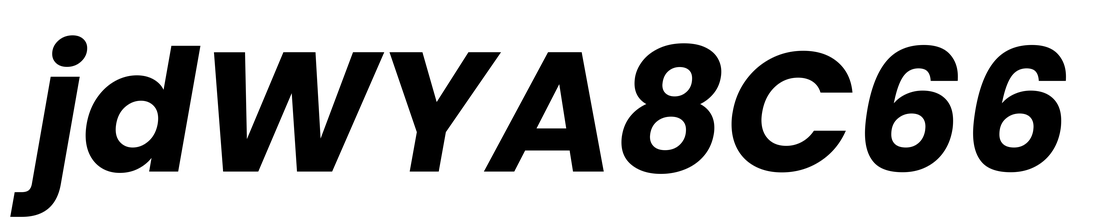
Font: Poppins-BoldItalic